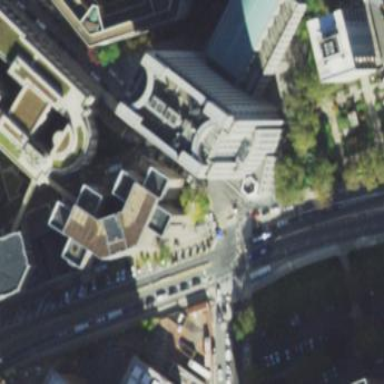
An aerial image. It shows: Civic building serving as courthouse.